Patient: sex M, age 74
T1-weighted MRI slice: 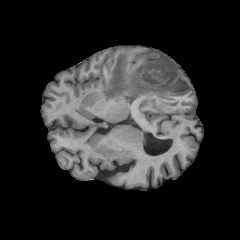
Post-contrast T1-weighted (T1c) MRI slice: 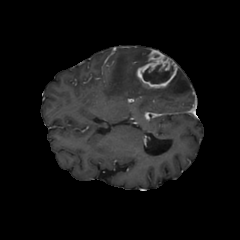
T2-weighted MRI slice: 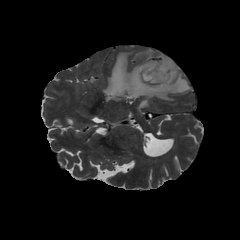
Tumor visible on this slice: yes
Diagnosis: Glioblastoma, IDH-wildtype
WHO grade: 4